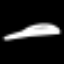
Label: fork